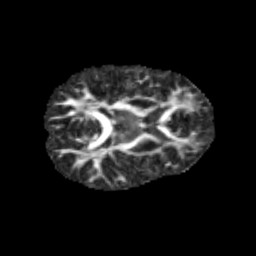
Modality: FA
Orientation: axial
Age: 9
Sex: male
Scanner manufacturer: siemens
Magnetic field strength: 3 T
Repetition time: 3.8 s
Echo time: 0.07 s